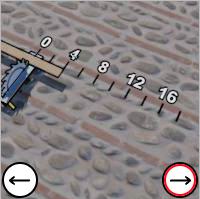
Task: length
Answer: 4
First scale value: 4.0